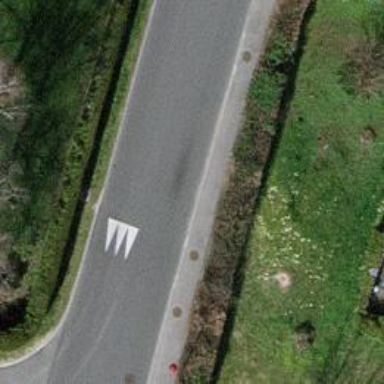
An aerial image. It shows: Traffic hump for calming the traffic.